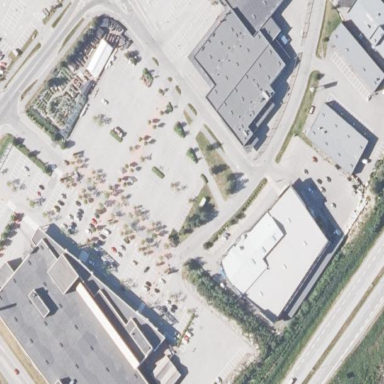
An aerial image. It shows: Paved parking area.